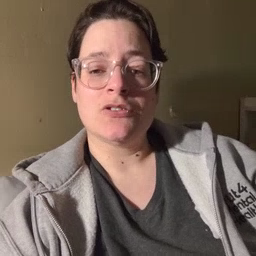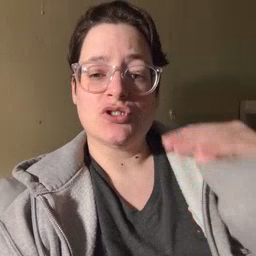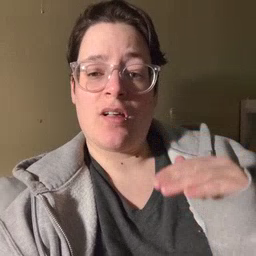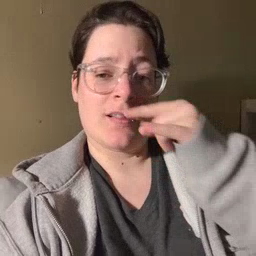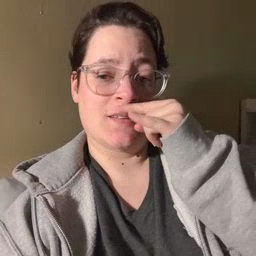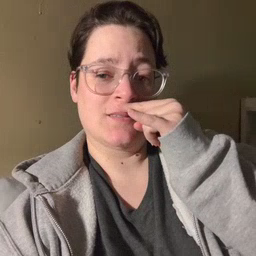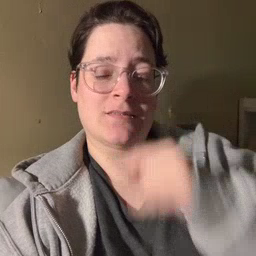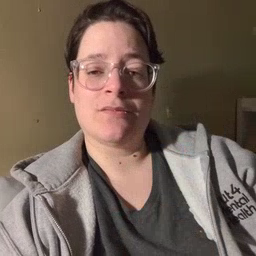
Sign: child